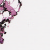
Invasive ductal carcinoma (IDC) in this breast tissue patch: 0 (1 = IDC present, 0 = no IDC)